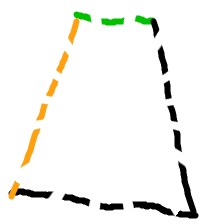
Shape: trapezoid